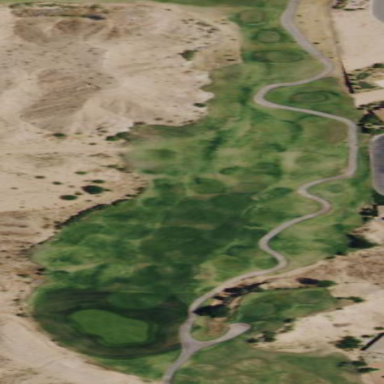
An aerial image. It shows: Rough golf area with grass surface.